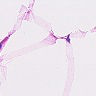
Metastatic tissue present: no